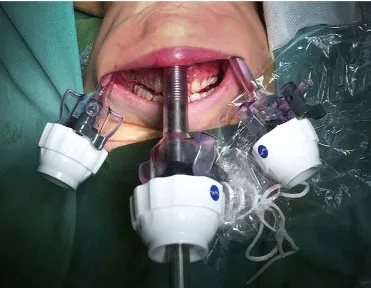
Intraoperative images. (A) Trocar set-up.
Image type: medical_photograph (other_medical_photograph)